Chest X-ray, PA view. Patient: 60 years old, sex M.
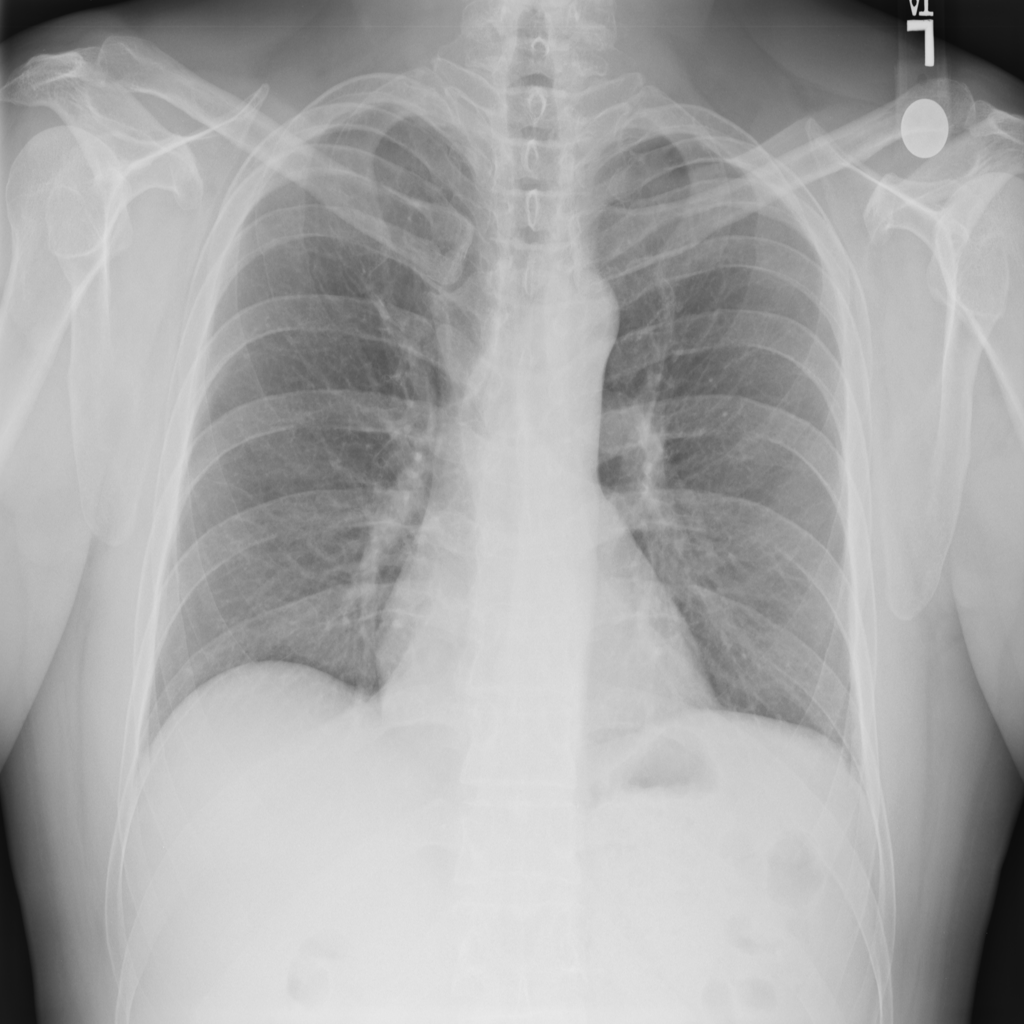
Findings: No Finding